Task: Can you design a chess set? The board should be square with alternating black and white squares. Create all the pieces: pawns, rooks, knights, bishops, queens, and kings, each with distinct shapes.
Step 1751:
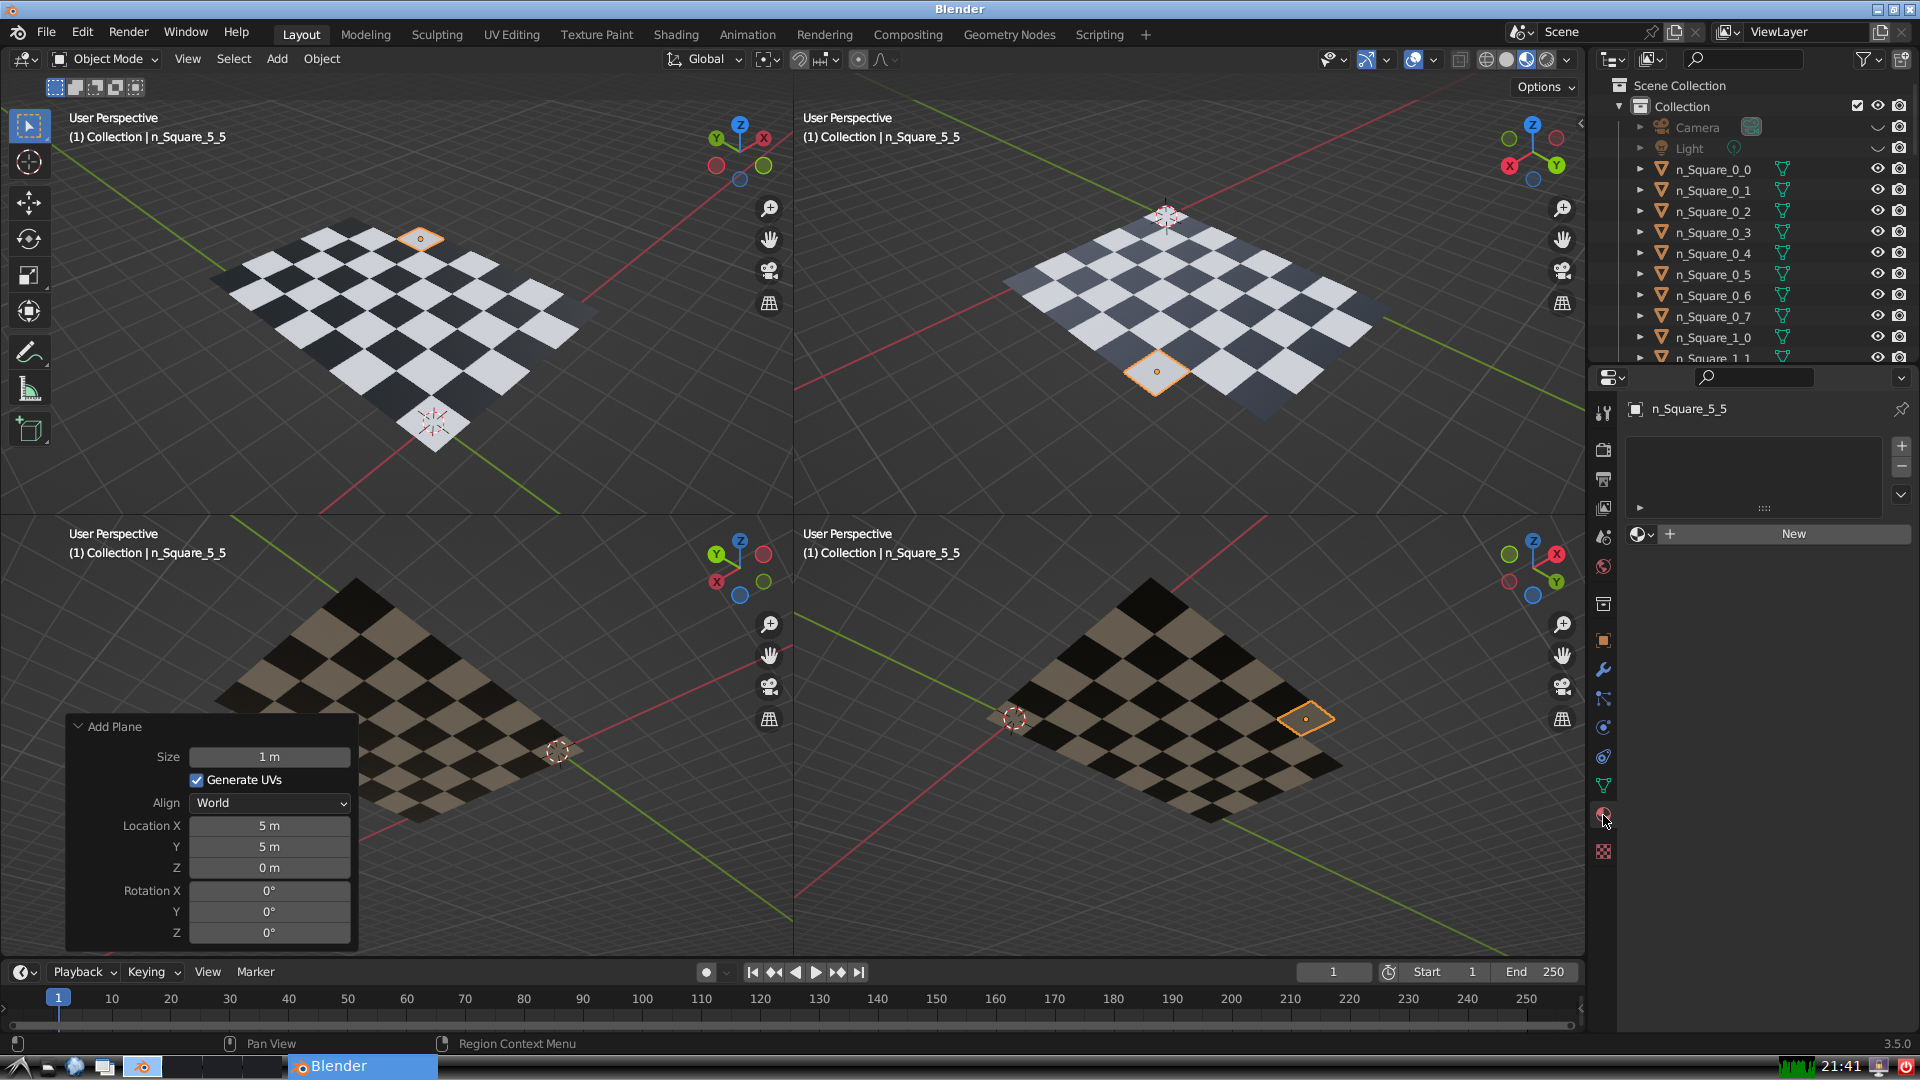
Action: {"mouse_move": [1636, 534]}